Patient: sex F, age 53
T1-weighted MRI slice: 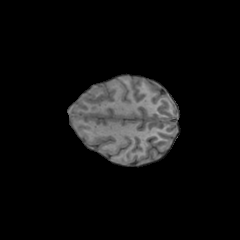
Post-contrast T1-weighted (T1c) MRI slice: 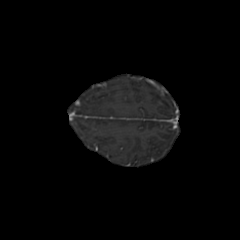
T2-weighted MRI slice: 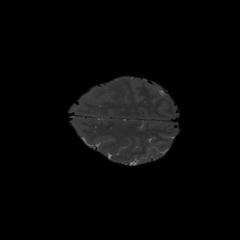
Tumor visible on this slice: no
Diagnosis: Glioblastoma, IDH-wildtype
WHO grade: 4